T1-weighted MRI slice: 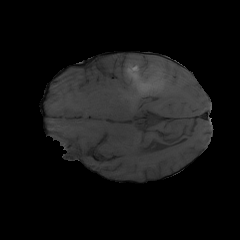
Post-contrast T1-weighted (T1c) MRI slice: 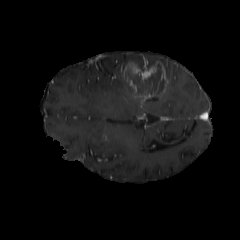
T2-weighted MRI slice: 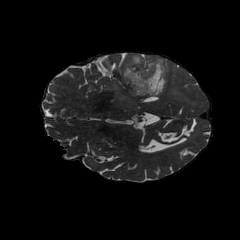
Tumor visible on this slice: yes